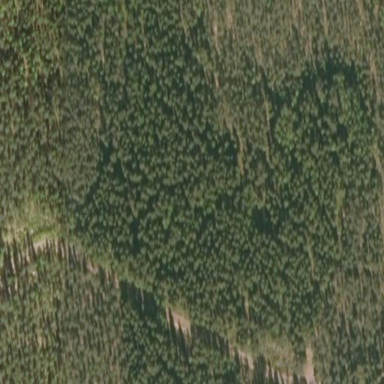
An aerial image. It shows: Clearcut man-made area surrounded by scrub vegetation.